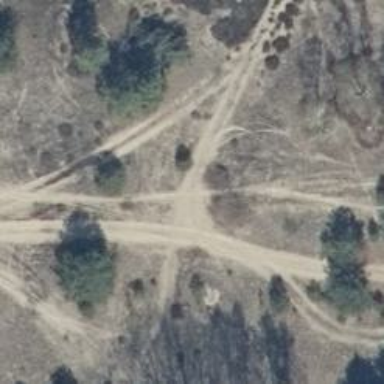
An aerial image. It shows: Sandy track road with grade4 tracktype.